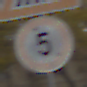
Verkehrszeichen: Geschwindigkeit5
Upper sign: FussgaengerueberwegLinks
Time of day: MorningAfternoon
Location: Outdoor (Nature)
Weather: Overcast
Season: Autumn
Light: Natural